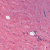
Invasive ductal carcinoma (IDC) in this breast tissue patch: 0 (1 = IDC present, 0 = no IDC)